Тело массой $m$ может совершать колебания с помощью легкой пружины жесткостью $k$ по горизонтальной поверхности пола вдоль направления оси пружины (см. рисунок).  Трения между телом и полом нет, но на тело во время движения действует сила сопротивления, пропорциональная его скорости: $\vec{F}_{с}=-\gamma \vec{v}$, где $\gamma > 0$. В случае недеформированной пружины телу сообщают скорость $v_{0}$, и на него начинает действовать сила, изменяющаяся со временем по гармоническому закону. Оказалось, что полная энергия установившихся колебаний в любой момент времени равна начальной энергии системы.
Считая известными $m$, $k$, $\gamma$, $v_{0}$, найдите циклическую частоту $\omega$ и максимальное значение $F_{0}$ вынуждающей гармонической силы.
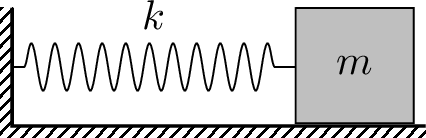
Решение: Направим ось $O x$ вдоль оси пружины. Начало координат совместим с центром масс тела, соединенного с недеформированной пружиной. Пусть под действием вынуждающей силы $F(t)=F_{0} \cos (\omega t+\beta)$ тело совершает вынужденные колебания с частотой $\omega$ и амплитудой $A$. Тогда координата $x$, скорость и ускорение тела будут соответственно равны:\begin{array}{l}x=A \cos (\omega t+\alpha),\\v_{x}=-\omega A \sin (\omega t+\alpha), \\a_{x}=-\omega^{2} A \cos (\omega t+\alpha).\end{array}По условию,$$\frac{m v_{0}^{2}}{2}=\frac{m \omega^{2} A^{2}}{2} \sin ^{2}(\omega t+\alpha)+\frac{k A^{2}}{2} \cos ^{2}(\omega t+\alpha).$$Это равенство будет выполняться при любом $t$, если $m \omega^{2}=k$. Отсюда $\omega=\sqrt{k / m}$ и $A=v_{0} \sqrt{m / k}$. Подставим в уравнение второго закона Ньютона$$m a_{x}=-\gamma v_{x}-k x+F \cos (\omega t+\beta)$$записанные выше выражения для $x$, $v_{x}$, $a_{x}$, $\omega$ и $A$. После преобразований имеем:$$\gamma v_{0} \sin (\omega t+\alpha)=F_{0} \cos (\omega t+\beta).$$Если это равенство выполняется при любых $t$, то $\alpha$ и $\beta$ связаны соотношением $\alpha+\frac{\pi}{2}=\beta$, а искомая сила $F_{0}=\gamma v_{0}$.
Ответ: $$ \omega=\sqrt{k / m}. $$ $$ F_{0}=\gamma v_{0}. $$
Темы:
T, Механика, Динамика, Колебания, Всероссийские, Энергия